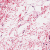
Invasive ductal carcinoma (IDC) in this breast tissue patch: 0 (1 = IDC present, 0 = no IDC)